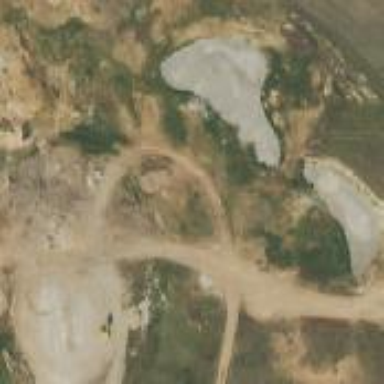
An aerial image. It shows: Quarry area.